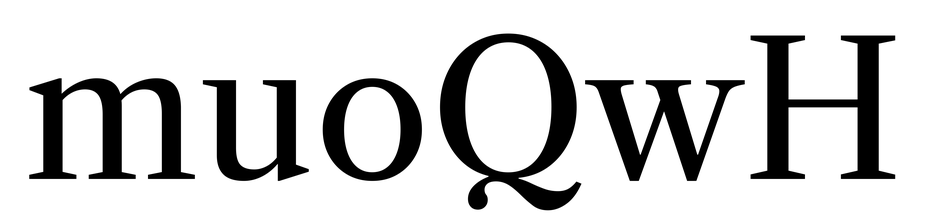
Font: LibreCaslonText_Regular